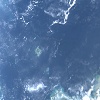
Label: water